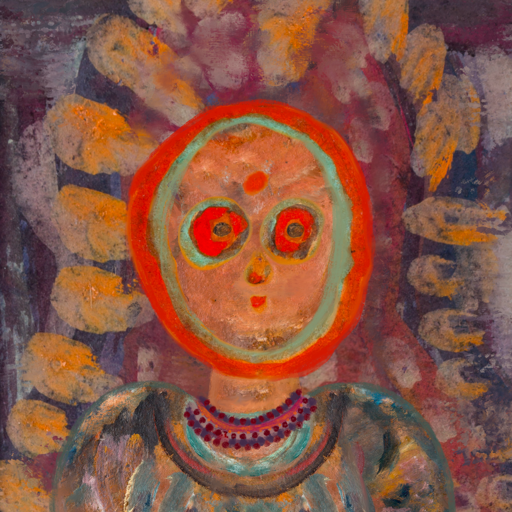
Background: Doll, Head And Neck Front: Boggyland, Face Front: Sisters, Bust: Boggyland, Hair Front: Sisters, Head Accessory: Blank, Second Necklace: Blank, Necklace: Roy_Bahadur, Baby: Blank